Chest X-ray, PA view. Patient: 37 years old, sex F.
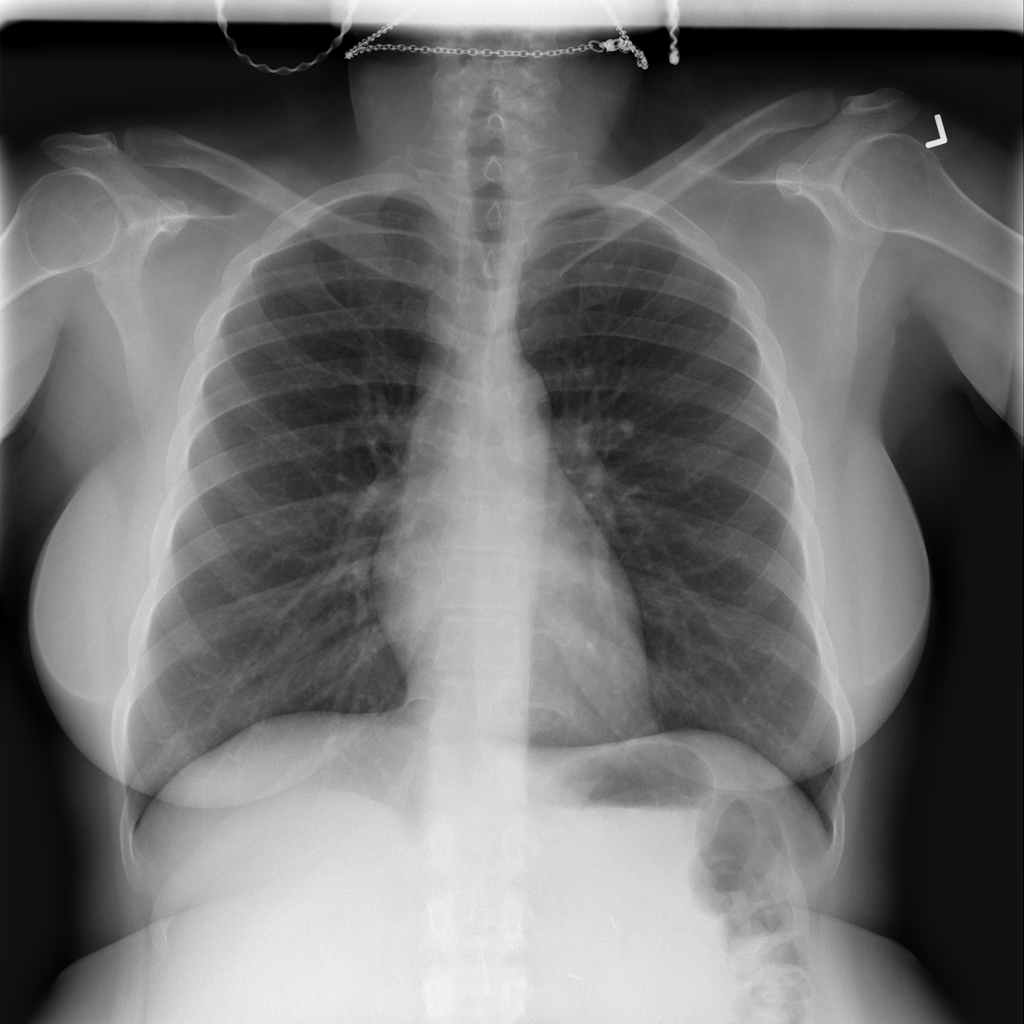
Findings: Infiltration